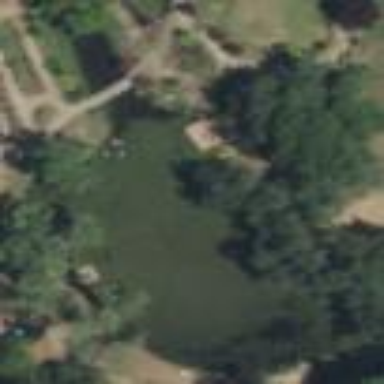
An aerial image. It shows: Peaceful pond surrounded by nature.